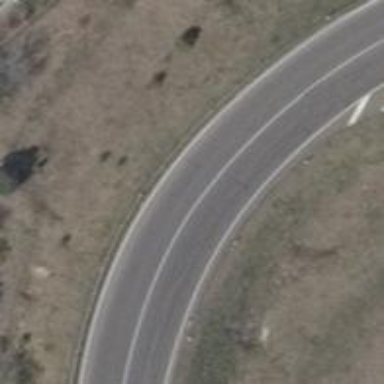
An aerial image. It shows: Motorroad with trunk link.